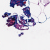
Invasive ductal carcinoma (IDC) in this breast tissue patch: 0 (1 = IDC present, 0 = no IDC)